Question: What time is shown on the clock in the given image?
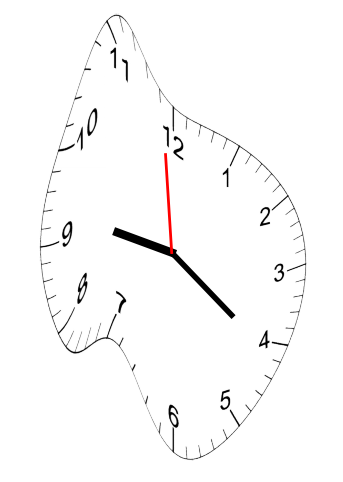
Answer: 09:20:59